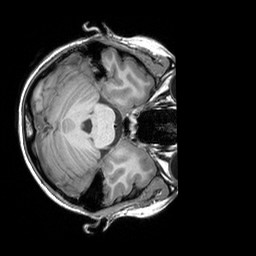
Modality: T1w
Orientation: axial
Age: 28
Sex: female
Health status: healthy
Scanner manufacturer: siemens
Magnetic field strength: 3 T
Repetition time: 2.3 s
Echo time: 0.00303 s